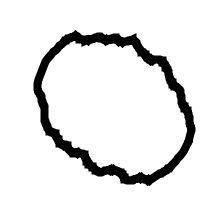
Shape: circle